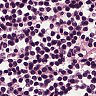
Metastatic tissue present: no